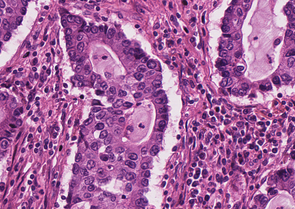
Tumor epithelial tissue: yes
Tumor-associated stroma tissue: yes
Normal tissue: no